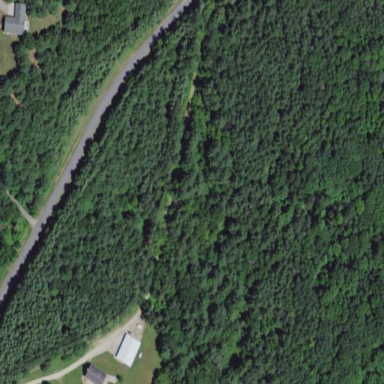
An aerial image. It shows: Evergreen needle-leaved woodland.